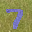
Label: 7